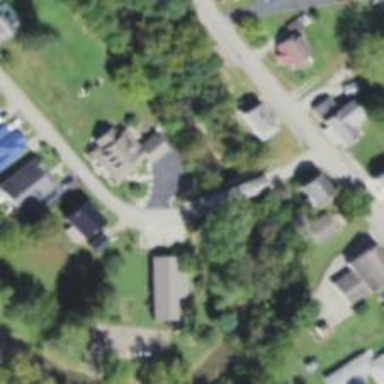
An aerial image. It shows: Covered bridge on residential road.